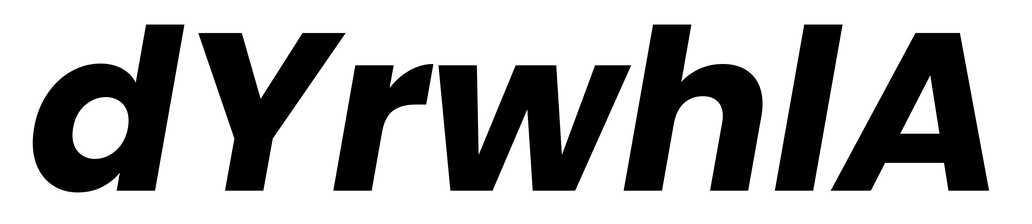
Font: Poppins-BoldItalic